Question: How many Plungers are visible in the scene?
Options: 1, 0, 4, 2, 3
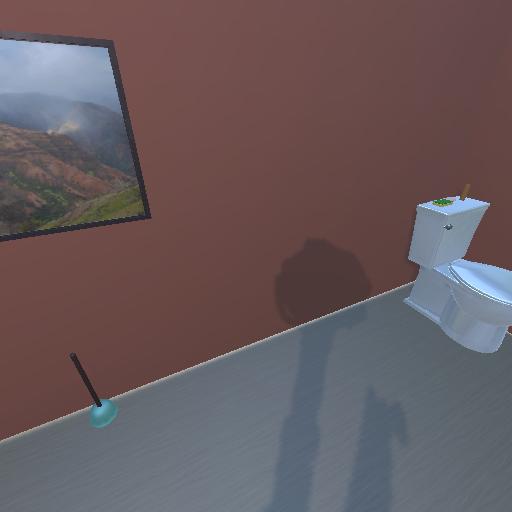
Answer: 1